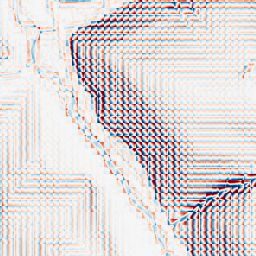
Category: wavelet
Decomposition family: wavelet_biorthogonal
Decomposition parameters: wavelet: bior1.3
level: 3
Upsampling method: sinc_hamming
Upsampling parameters: scale: 4
kernel_size: 8
Upsampling scale: 4